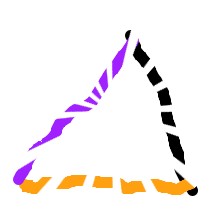
Shape: triangle